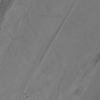
Atmospheric dust classification: not_dusty